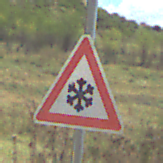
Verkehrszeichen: SchneeOderEisglaette
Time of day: Midday
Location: Outdoor (Nature)
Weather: PartlyCloudy
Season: Autumn
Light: Natural